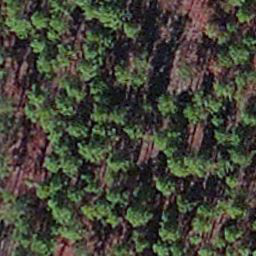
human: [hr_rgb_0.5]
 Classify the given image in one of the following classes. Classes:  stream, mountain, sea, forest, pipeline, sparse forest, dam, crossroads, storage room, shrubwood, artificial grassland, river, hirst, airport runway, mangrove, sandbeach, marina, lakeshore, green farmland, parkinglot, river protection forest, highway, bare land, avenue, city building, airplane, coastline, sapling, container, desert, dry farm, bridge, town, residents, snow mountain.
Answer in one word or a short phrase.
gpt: sapling